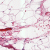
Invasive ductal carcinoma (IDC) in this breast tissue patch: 0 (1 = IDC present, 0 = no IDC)